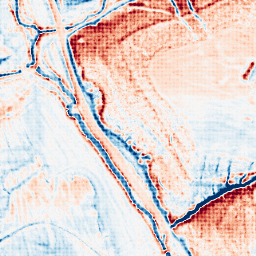
Category: classical
Decomposition family: uniform
Decomposition parameters: size: 10
Upsampling method: sinc_hamming
Upsampling parameters: scale: 4
kernel_size: 4
Upsampling scale: 4